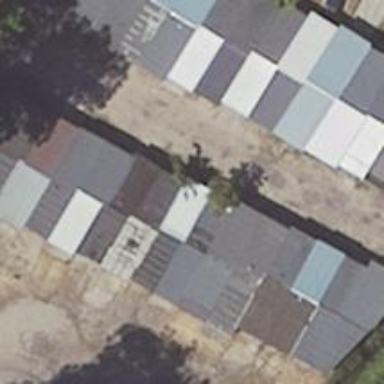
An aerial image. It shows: Group of garages.